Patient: sex F, age 36
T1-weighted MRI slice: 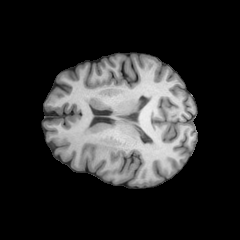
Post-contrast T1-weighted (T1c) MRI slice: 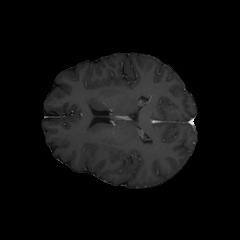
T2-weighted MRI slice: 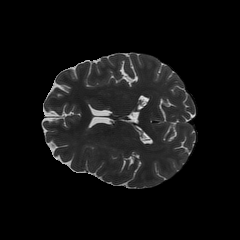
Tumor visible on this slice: no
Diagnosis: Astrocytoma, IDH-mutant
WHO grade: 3